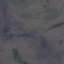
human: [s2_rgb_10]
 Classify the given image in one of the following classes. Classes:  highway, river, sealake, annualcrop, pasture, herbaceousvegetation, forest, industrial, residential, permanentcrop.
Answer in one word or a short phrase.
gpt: HerbaceousVegetation